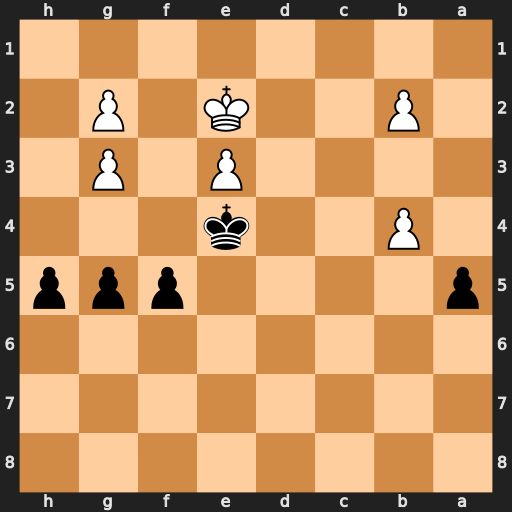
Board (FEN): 8/8/8/p4ppp/1P2k3/4P1P1/1P2K1P1/8
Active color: b
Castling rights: -
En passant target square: -
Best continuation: axb4 Kd2 f4 exf4 gxf4 Ke2 fxg3